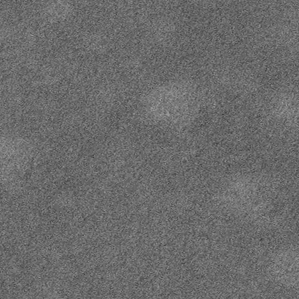
Label: frost